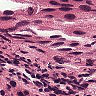
Metastatic tissue present: yes